I will show an image sequence of human cooking. I have annotated the images with numbered circles. Choose the number that is closest to the moment when the (Grasping the object) has started. You are a five-time world champion in this game. Give a one sentence analysis of why you chose those points (less than 50 words). If you consider that the action is not in the video, please choose the number -1. Provide your answer at the end in a json file of this format: {"points": []}
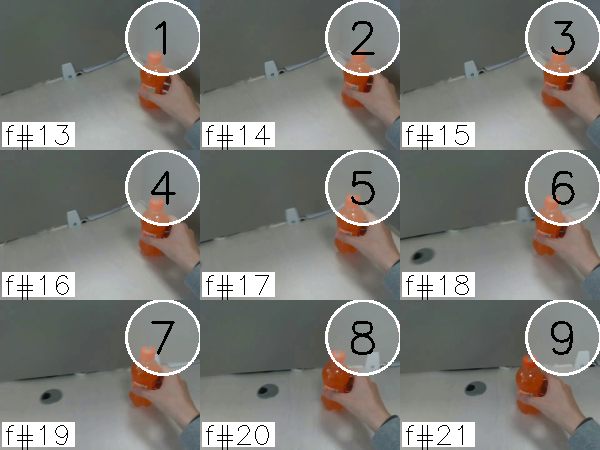
Frame 2 shows the clearest moment of hand-object contact.
{"points": [2]}